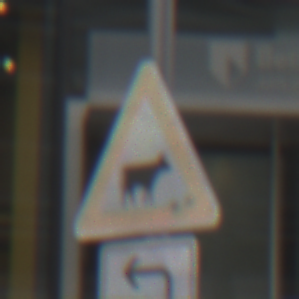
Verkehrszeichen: ViehtriebLinks
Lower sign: RichtungsangabeDurchPfeile2
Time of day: Midday
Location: Outdoor (Urban)
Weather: Overcast
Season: NotSpecified
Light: Natural